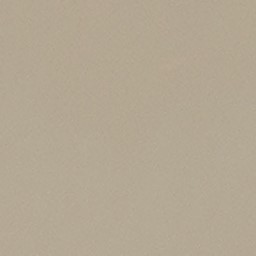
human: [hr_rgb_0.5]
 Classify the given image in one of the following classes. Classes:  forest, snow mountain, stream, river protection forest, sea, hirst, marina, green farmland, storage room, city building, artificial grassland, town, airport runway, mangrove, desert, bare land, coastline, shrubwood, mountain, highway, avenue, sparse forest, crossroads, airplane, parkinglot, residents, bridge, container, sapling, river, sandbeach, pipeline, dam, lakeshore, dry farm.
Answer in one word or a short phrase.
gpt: desert